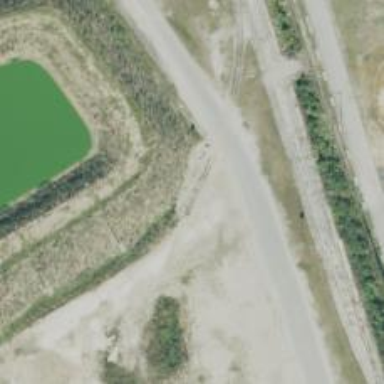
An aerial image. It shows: Disused railway spur service.